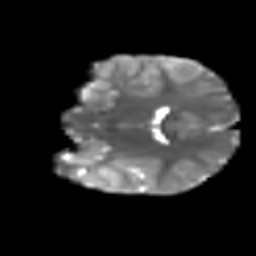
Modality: T2w
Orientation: coronal
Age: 8
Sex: female
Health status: ill
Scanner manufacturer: ge
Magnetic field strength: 3 T
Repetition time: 6.752 s
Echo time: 0.079 s